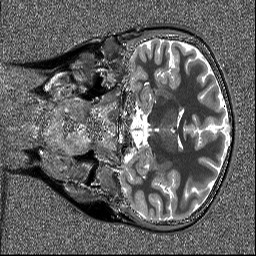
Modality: T1map
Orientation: coronal
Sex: female